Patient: sex F, age 75
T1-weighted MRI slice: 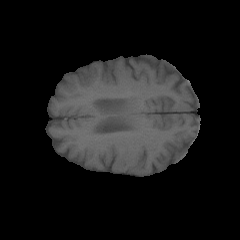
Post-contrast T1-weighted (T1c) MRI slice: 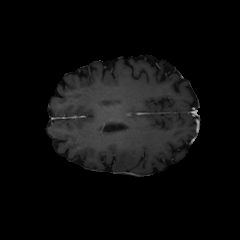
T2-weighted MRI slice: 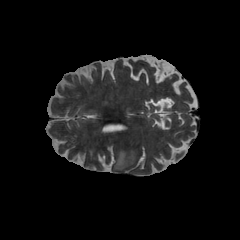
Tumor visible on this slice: yes
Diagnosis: Astrocytoma, IDH-wildtype
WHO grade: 3